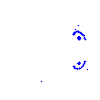
Particle: pion